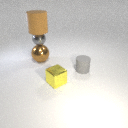
small yellow metal cube to the right of large brown metal sphere